Question: I have a custom component (which 'extends JPanel').
It looks something like this:

My question is: When I use it in another 'JFrame', how do i add an 'ActionListener' to it, so that when I click any of the button it'll execute code in the 'actionPerformed'?
I tried adding a 'MouseListener' to it, but it didn't work.
EDIT: I'm sorry I'm not very clear on the component:
It consist of two 'JButtons' (the "-" and "+") and a 'JTextField'.
When the user clicks on either of them, the number in the middle increases or decreases.
All these 3 components are placed inside a 'JPanel'.
EDIT 2: Here is the source code:
'''
import java.awt.BorderLayout;
import java.awt.Dimension;
import java.awt.Font;
import java.awt.event.ActionEvent;
import java.awt.event.ActionListener;
import javax.swing.JButton;
import javax.swing.JPanel;
import javax.swing.JTextField;
import javax.swing.SwingConstants;
import javax.swing.border.EtchedBorder;
@SuppressWarnings("serial")
public class ZoomSelector extends JPanel {
protected JButton btnDecrement;
protected JTextField txtNumber;
protected JButton btnIncrement;
private String currentValue, previousValue;
public ZoomSelector() {
setBorder(new EtchedBorder(EtchedBorder.LOWERED, null, null));
initGUI();
txtNumber.setText("12");
currentValue = "12";
setSize(new Dimension(125, 26));
validate();
}
public boolean hasChanged() {
if(currentValue.equals(previousValue)) {
return true;
}
else {
return false;
}
}
public String getText() {
return txtNumber.getText();
}
public void reset() {
previousValue = txtNumber.getText();
txtNumber.setText("12");
currentValue = "12";
}
@Override
public void setEnabled(boolean e) {
btnDecrement.setEnabled(e);
txtNumber.setEnabled(e);
btnIncrement.setEnabled(e);
}
public void increment() {
previousValue = txtNumber.getText();
int number = Integer.parseInt(txtNumber.getText());
if(number < 20) {
number++;
txtNumber.setText("" + number);
currentValue = "" + number;
}
}
public void decrement() {
previousValue = txtNumber.getText();
int number = Integer.parseInt(txtNumber.getText());
if(number > 0) {
number--;
txtNumber.setText("" + number);
currentValue = "" + number;
}
}
private void initGUI() {
btnDecrement = new JButton("-");
btnDecrement.setFont(new Font("Tahoma", Font.BOLD, 14));
btnDecrement.addActionListener(new ActionListener() {
public void actionPerformed(ActionEvent e) {
decrement();
}
});
setLayout(new BorderLayout(0, 0));
add(btnDecrement, BorderLayout.WEST);
txtNumber = new JTextField();
txtNumber.setHorizontalAlignment(SwingConstants.CENTER);
txtNumber.setText("0");
txtNumber.setEditable(false);
add(txtNumber, BorderLayout.CENTER);
txtNumber.setColumns(2);
btnIncrement = new JButton("+");
btnIncrement.setFont(new Font("Tahoma", Font.BOLD, 14));
btnIncrement.addActionListener(new ActionListener() {
public void actionPerformed(ActionEvent arg0) {
increment();
}
});
add(btnIncrement, BorderLayout.EAST);
}
}
'''
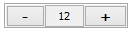
Answer: Just use JSpinner.
It is an easy way to move a value up or down.
EXAMPLE BY Java tutorials:
<URL>